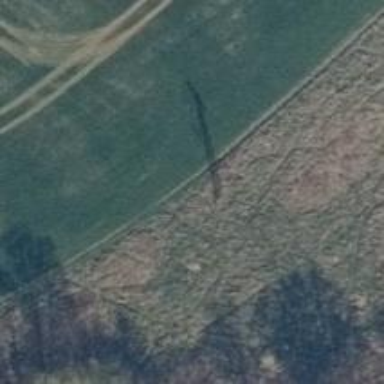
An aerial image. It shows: Power pole.